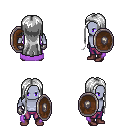
a pixel art fantasy rpg character, male body template, dark elf, purple skin, lavender cape, magenta pants, white extra-long hairstyle, metal gloves, maroon shoes, shield, four views (front, back, left, right), 2x2 character sprite sheet, small pixel art, hard edges, no anti-aliasing